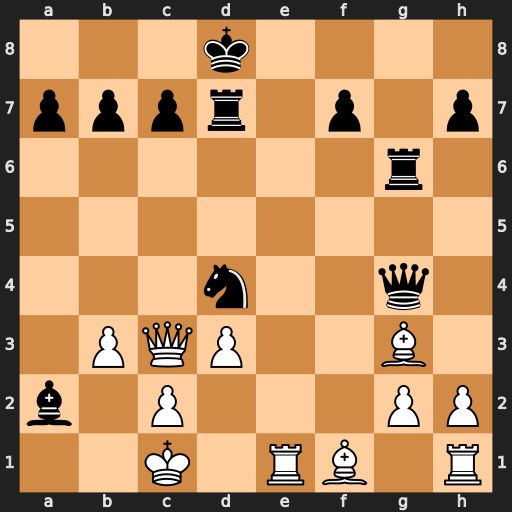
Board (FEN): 3k4/pppr1p1p/6r1/8/3n2q1/1PQP2B1/b1P3PP/2K1RB1R
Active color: w
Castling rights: -
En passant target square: -
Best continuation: Re4 Qxe4 dxe4